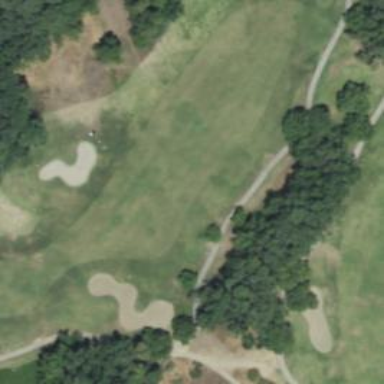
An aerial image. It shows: View of golf hole.